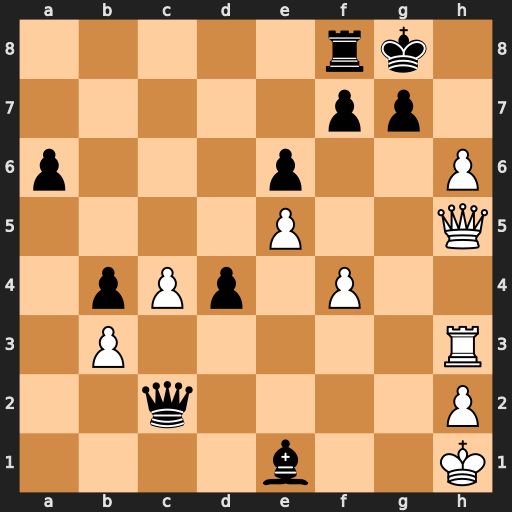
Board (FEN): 5rk1/5pp1/p3p2P/4P2Q/1pPp1P2/1P5R/2q4P/4b2K
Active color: w
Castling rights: -
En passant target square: -
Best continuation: hxg7 Qe4+ Kg1 Qg6+ Qxg6